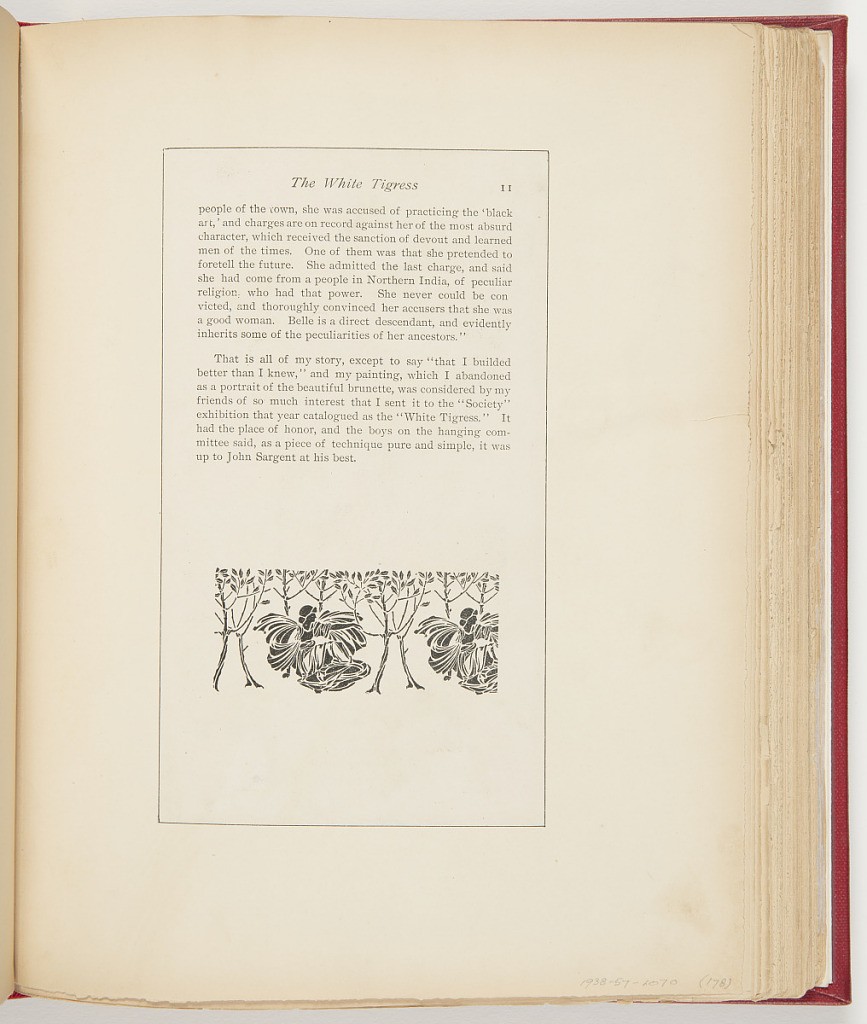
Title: Excerpt from The White Tigress from Illustrations for Short Stories: A Magazine of Fact and Fiction (XIX, No. 1, May 1895, p. 11)
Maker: Frederick Stuart Church, American, 1842–1924
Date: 1895
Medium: Printed in black ink on paper
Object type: Ephemera
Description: Excerpt from a short story of a man meeting a Russian ivory carver who then tells the story of the inspiration and creation of a sculpture the narrator was interested in. Illustration at the bottom of the page shows angels and trees.